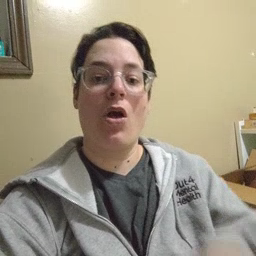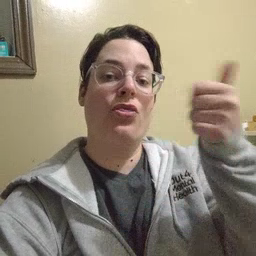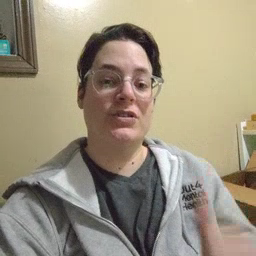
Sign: another